Question: I have a program which writes values to the registry.
I has a GUI mode and a command line mode. The program writes to HKLM perfectly when running in GUI mode (x86 build config)
However when i run my program in command mode, the values are written under the wow6432 node. I have done some research and found that the wow6432 node is used to store the registry values of a 32bit application which has been run on a 64bit machine.
I wouldn't have thought that running in command line mode would change from 64bit to 32 - but it seems to be.
Not really sure where to go from here, hopefully someone can point me in the right direction.

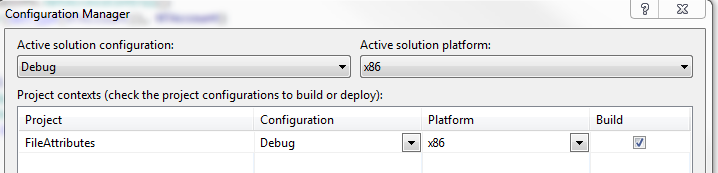
Answer: After a bit more research - i found that when running in command line mode the registry re director was redirecting to the wow6432 node.
To bypass this, i used :
'''
RegistryKey.OpenBaseKey(RegistryHive.LocalMachine, RegistryView.Registry64)
'''
This then opens the 64 bit view directly, and allows HKLM to be written to without being re directed to the wow6432 node.